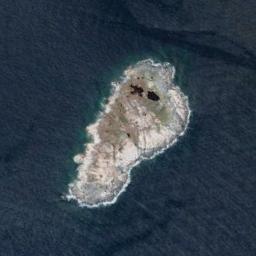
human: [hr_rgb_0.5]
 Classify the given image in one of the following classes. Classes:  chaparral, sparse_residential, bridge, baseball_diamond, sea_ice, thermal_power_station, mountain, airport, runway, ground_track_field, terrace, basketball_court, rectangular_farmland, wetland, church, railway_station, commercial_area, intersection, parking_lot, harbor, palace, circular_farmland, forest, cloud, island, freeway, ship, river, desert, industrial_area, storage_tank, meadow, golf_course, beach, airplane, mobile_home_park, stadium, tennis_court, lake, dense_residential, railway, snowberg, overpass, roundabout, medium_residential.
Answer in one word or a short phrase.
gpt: island